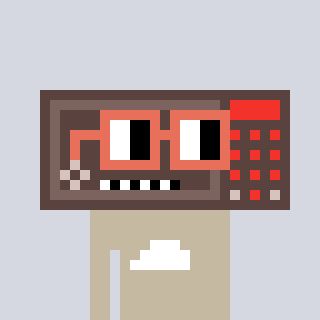
a pixel art character with square orange glasses, a wallsafe-shaped head and a bege-colored body on a cool background